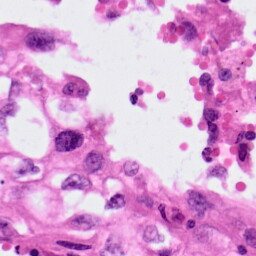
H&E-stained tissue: Lung